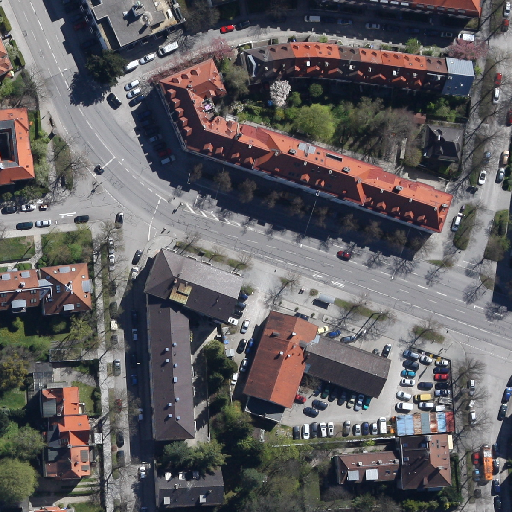
Referring expression: paved road